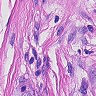
Metastatic tissue present: yes